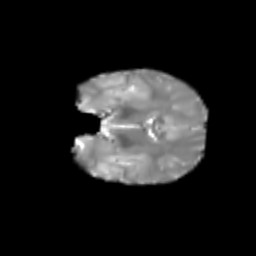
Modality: T2w
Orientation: coronal
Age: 6
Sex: male
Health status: healthy